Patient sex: F
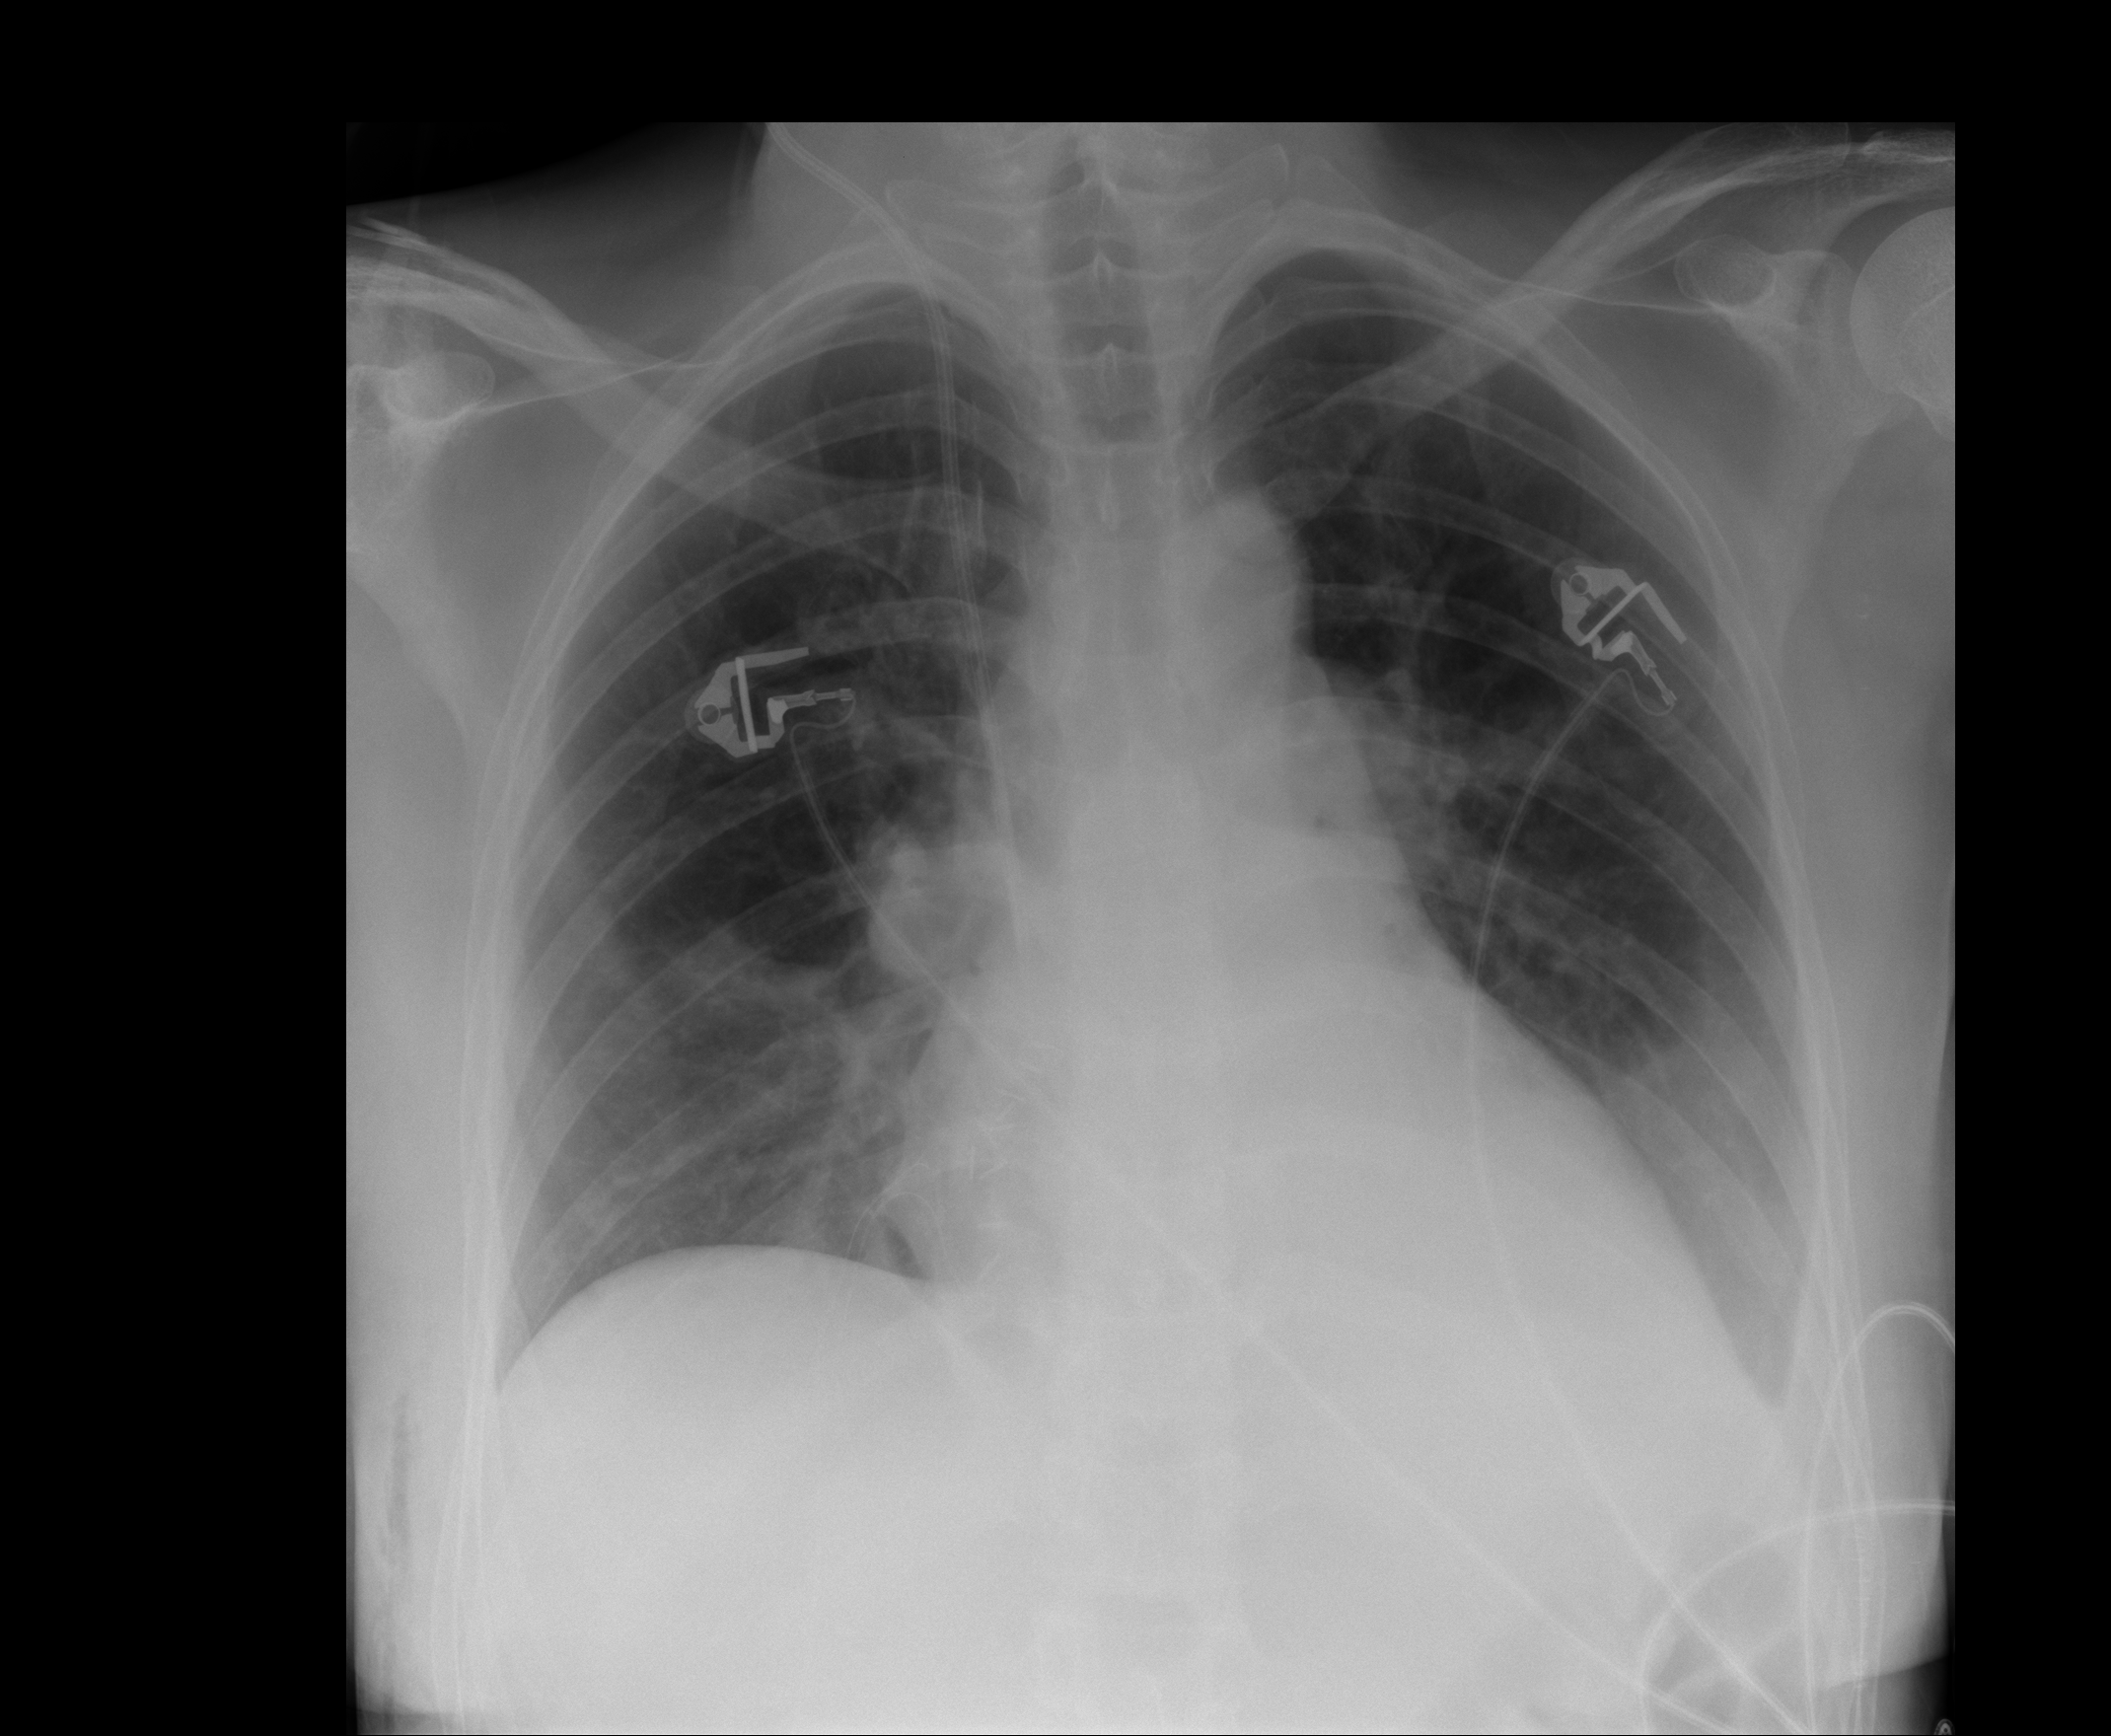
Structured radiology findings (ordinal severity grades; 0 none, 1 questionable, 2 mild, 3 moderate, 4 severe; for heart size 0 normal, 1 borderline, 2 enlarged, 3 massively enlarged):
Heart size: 2
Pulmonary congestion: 0
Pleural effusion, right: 0
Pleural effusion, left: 2
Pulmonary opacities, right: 0
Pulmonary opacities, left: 0
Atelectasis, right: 2
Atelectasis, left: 2